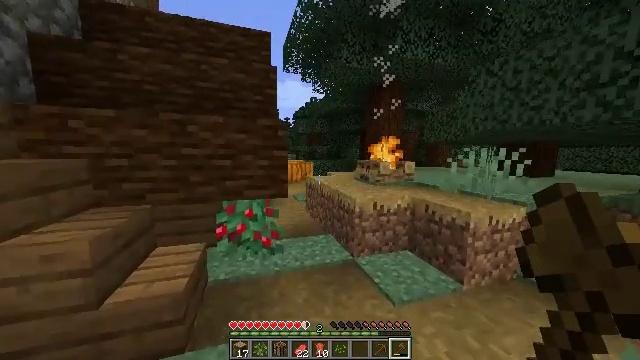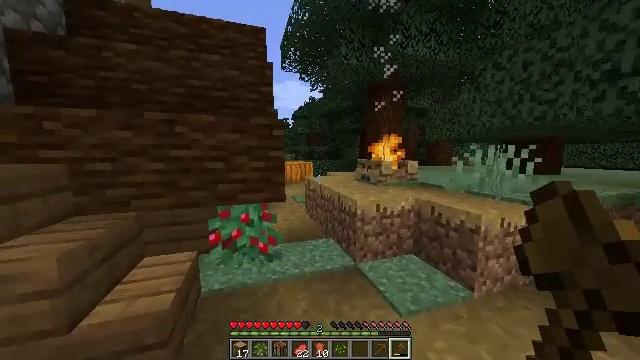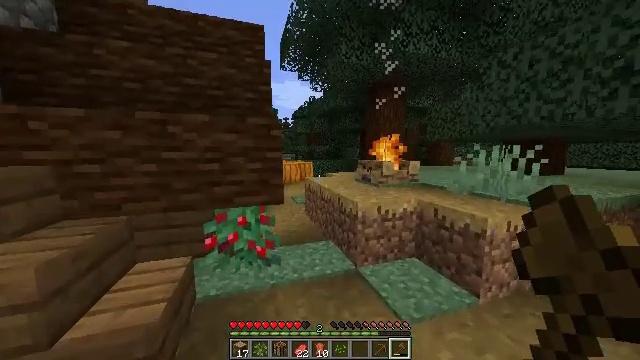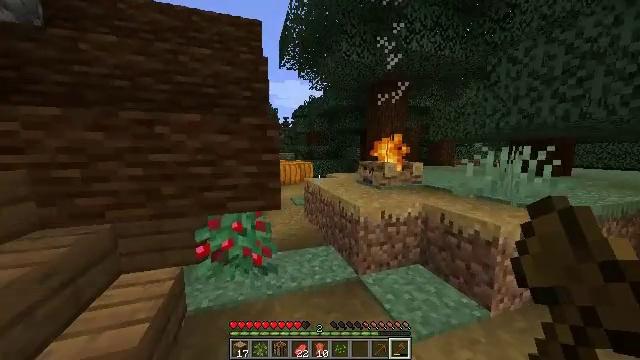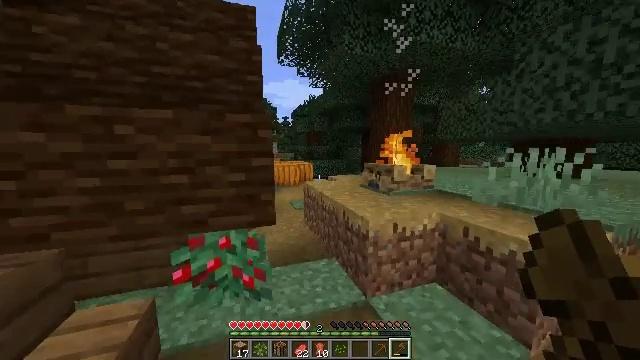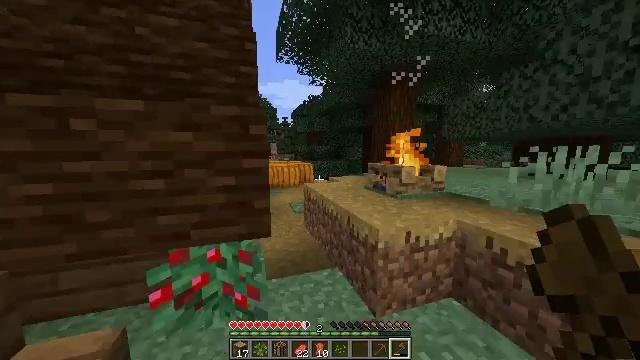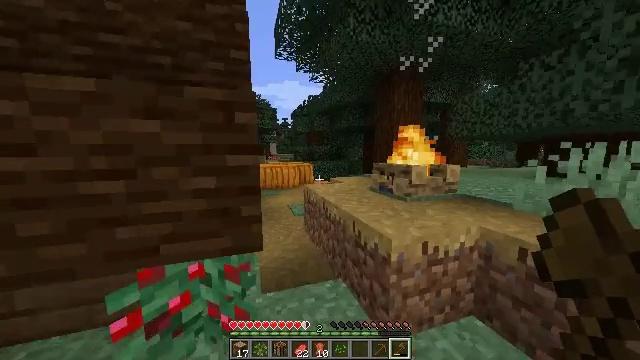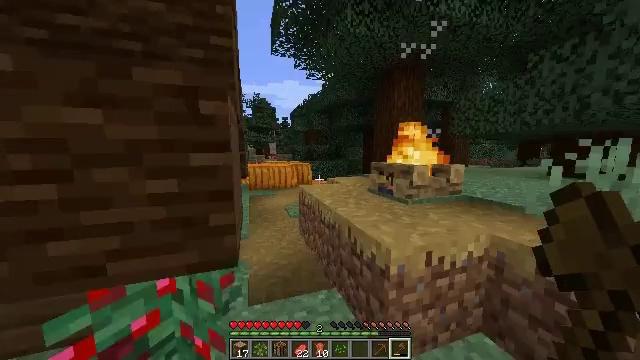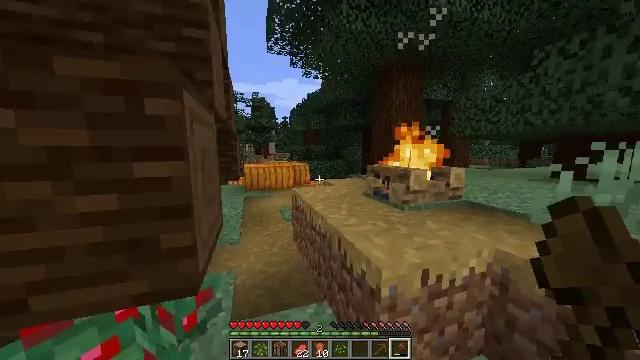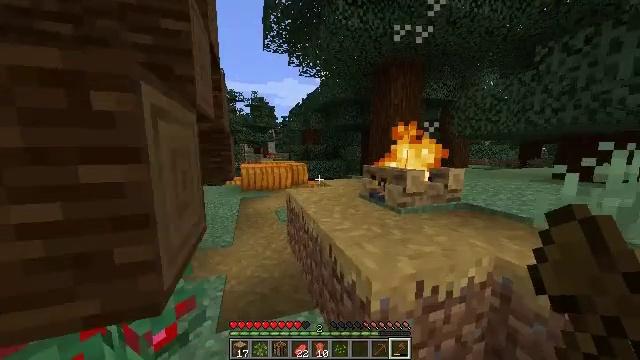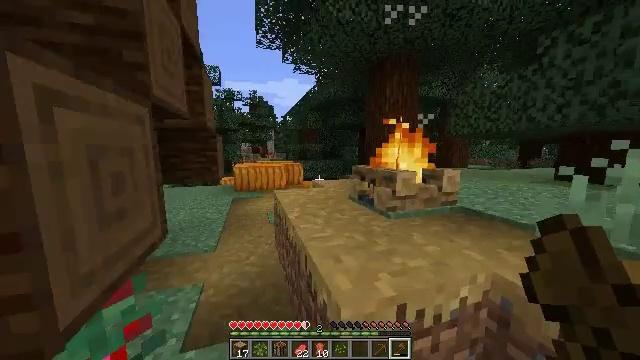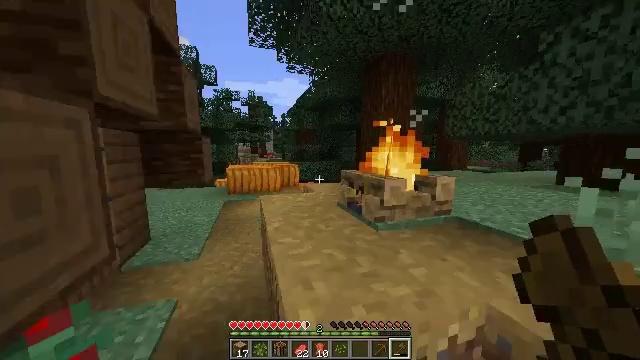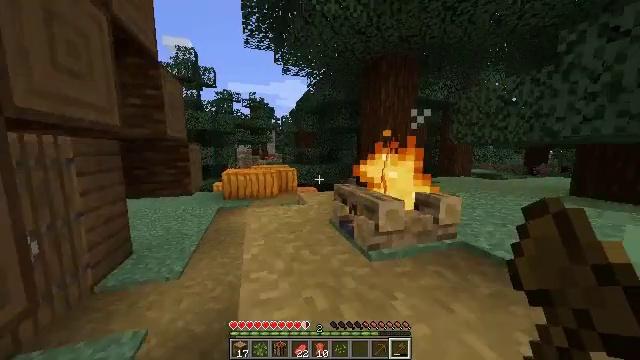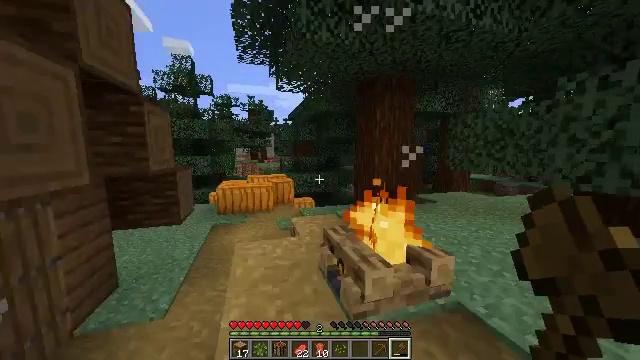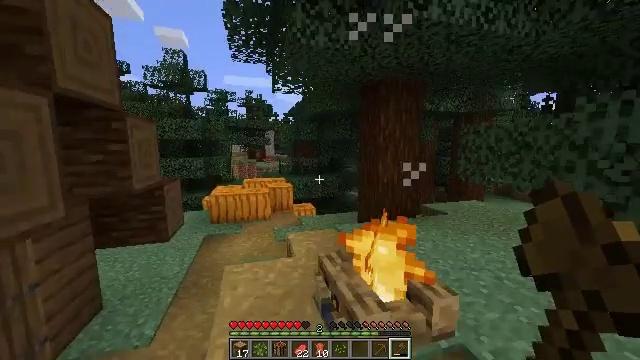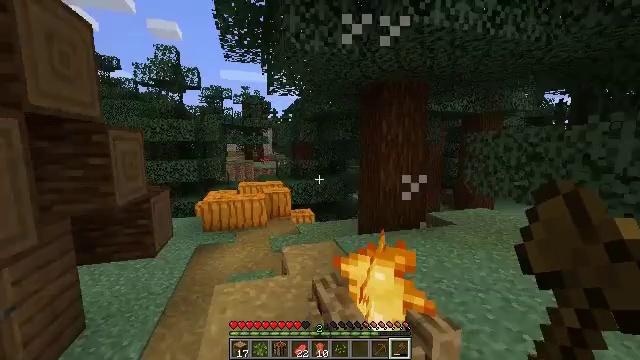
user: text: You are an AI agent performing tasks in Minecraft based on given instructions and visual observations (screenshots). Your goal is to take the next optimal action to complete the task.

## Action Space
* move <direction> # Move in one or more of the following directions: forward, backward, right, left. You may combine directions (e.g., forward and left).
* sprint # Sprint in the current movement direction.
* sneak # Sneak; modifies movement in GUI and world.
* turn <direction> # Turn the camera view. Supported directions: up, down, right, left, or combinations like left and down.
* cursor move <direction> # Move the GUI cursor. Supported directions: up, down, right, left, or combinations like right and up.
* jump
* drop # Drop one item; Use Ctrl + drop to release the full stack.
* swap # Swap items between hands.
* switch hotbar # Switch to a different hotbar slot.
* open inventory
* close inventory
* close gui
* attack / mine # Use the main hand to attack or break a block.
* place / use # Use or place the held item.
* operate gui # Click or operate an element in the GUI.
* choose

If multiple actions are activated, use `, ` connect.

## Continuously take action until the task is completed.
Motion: motion action
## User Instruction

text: Collect the blue bed by attacking it.
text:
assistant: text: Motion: move forward
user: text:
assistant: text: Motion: move forward
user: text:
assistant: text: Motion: move forward
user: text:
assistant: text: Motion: move forward
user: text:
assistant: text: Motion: move forward
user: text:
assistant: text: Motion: move forward
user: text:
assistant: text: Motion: move forward and move right
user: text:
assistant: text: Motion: move forward and move right
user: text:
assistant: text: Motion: move forward and move right
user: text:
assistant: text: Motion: move forward and move right
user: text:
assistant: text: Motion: move forward
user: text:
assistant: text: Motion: move forward, jump
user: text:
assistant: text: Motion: move forward, jump
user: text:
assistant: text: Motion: move forward, jump
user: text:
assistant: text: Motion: move forward and move left, jump
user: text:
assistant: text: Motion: move forward and move left
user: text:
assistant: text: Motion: move forward and move left
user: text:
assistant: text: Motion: move forward and move left
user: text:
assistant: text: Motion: move forward and move left
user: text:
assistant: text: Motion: move forward and move left, turn left
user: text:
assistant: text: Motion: move forward and move left, turn left and down
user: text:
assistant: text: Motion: move forward and move left, turn left and down
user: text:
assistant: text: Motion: move forward and move left, turn left and down
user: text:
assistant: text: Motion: move forward and move left, turn left
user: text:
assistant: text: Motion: move left, turn left
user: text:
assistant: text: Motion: turn left and up
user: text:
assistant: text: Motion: no_op
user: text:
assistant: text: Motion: no_op
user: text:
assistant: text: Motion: no_op
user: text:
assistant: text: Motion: no_op